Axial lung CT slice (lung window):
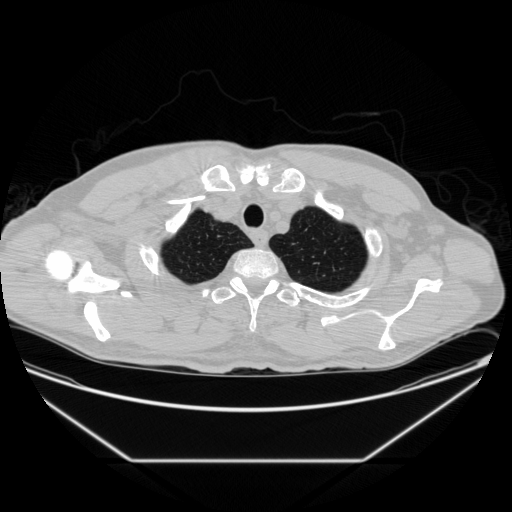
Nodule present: no